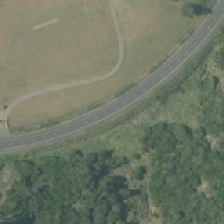
Land cover: low_producing_grassland